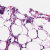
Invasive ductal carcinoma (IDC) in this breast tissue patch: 0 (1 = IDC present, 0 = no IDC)